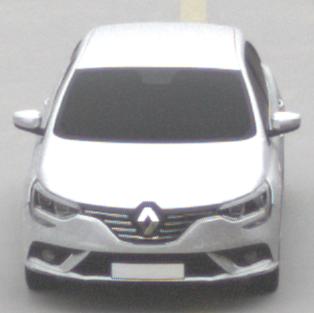
Make: Renault
Model: Mégane ENERGY TCe 100
Detailed model: Mégane (IV)
Model produced from: 2016/03
Model produced until: 2018/08
Doors: 5
Color: white
Road condition: dry road
Daytime: midday
Contrast: low contrast